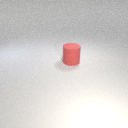
large red rubber cylinder